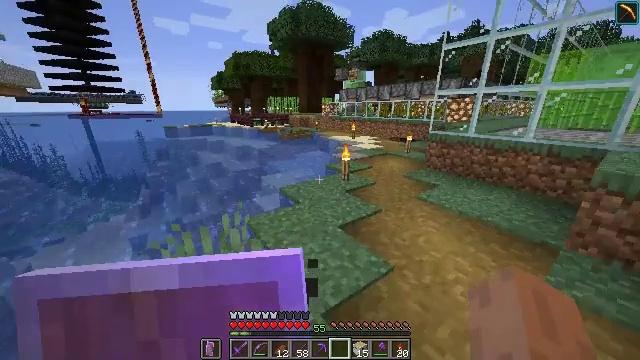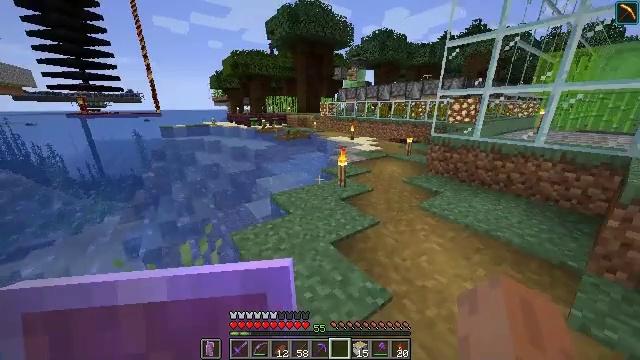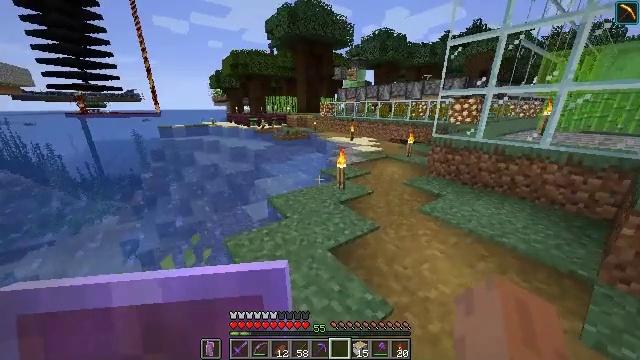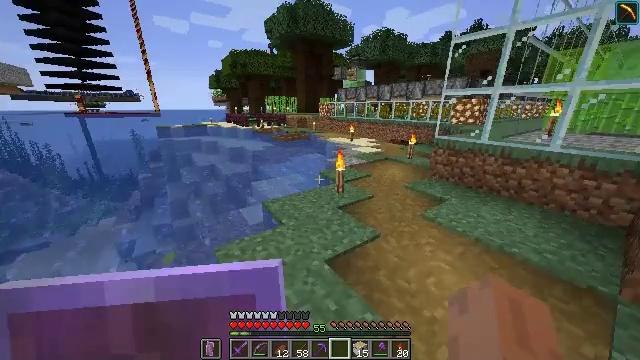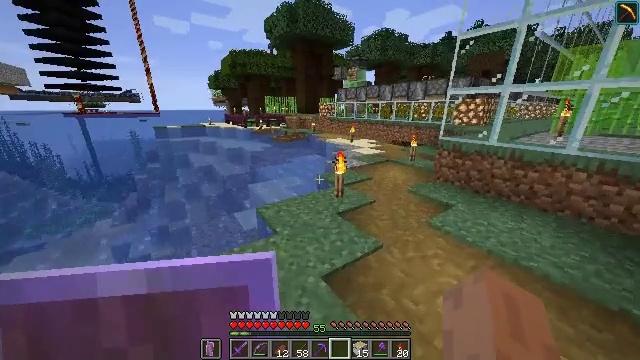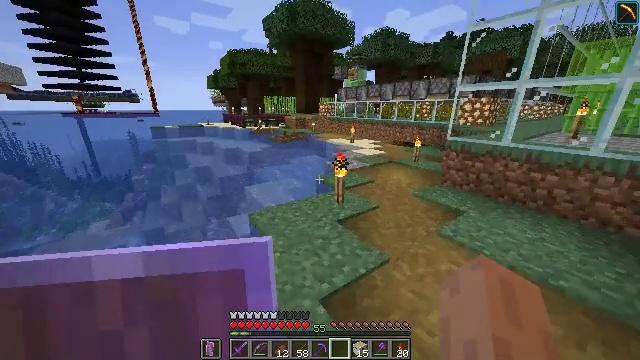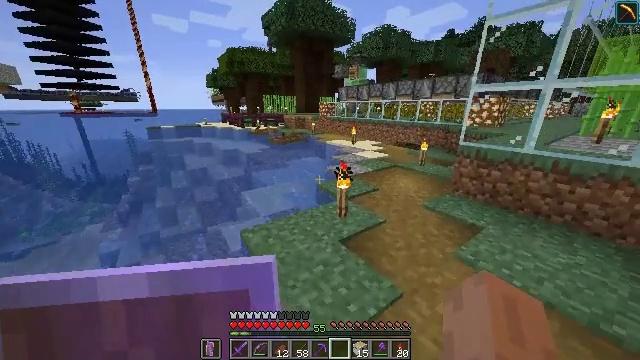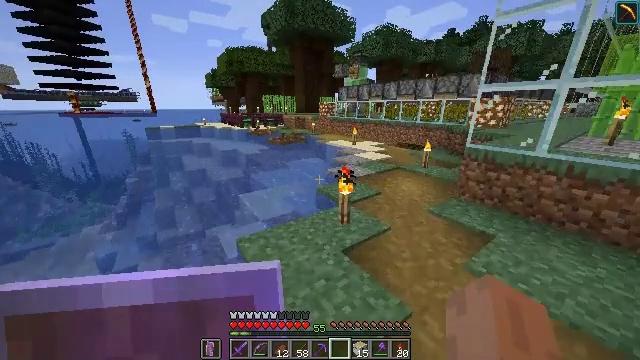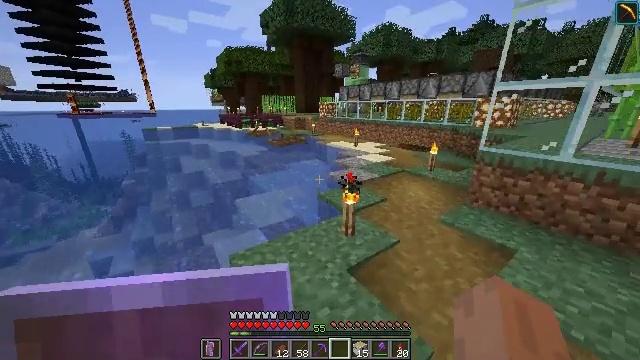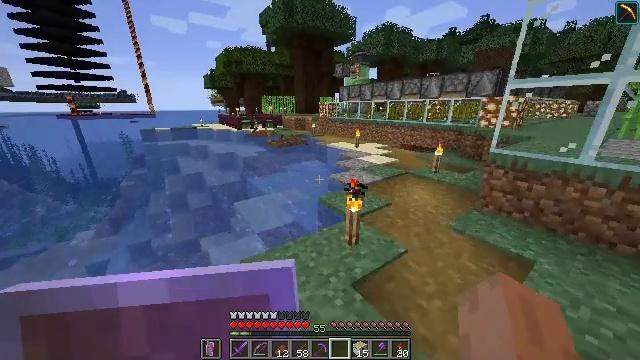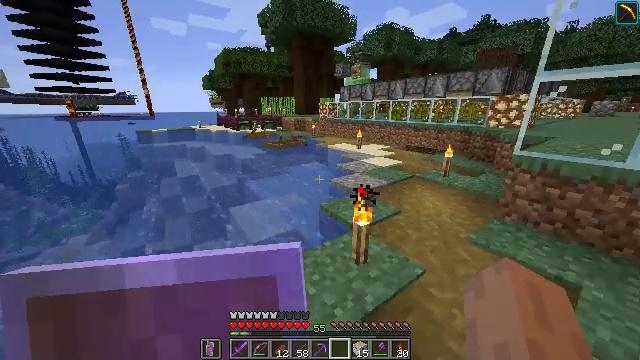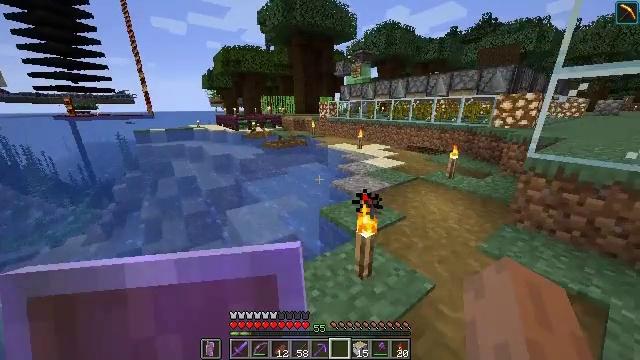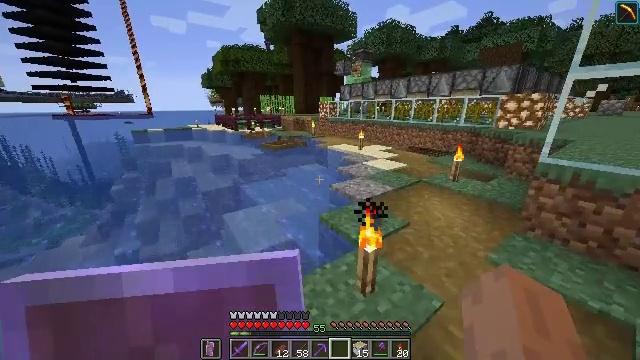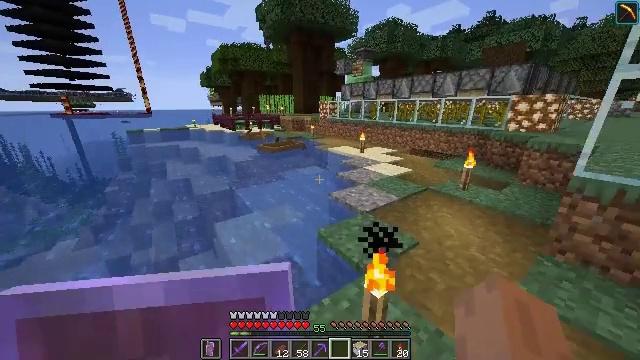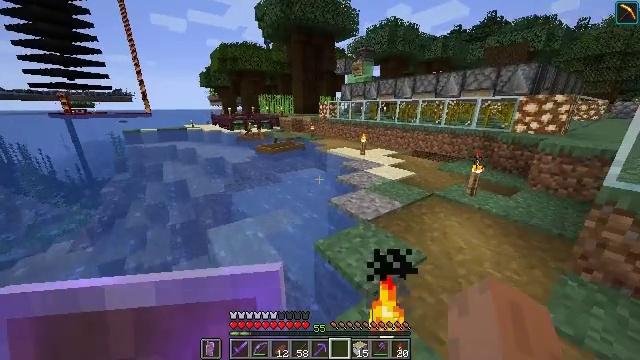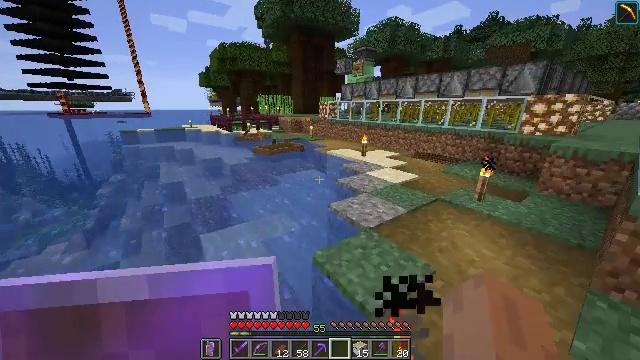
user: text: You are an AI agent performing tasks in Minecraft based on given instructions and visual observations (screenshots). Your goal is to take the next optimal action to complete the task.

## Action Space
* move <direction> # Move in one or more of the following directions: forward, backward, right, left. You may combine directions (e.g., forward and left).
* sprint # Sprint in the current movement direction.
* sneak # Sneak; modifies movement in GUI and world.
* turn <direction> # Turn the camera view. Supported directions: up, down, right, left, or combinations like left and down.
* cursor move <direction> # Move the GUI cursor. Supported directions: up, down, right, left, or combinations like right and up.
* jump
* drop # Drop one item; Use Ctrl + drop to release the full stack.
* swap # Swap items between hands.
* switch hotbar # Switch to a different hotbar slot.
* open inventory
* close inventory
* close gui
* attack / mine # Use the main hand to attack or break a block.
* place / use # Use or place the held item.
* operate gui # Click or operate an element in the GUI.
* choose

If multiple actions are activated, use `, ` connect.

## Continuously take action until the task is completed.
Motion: motion action
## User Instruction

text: Combine string and slimeball to craft a lead.
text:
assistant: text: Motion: move forward, sprint
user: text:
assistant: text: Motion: move forward, sprint
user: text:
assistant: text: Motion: move forward, sprint
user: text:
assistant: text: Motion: move forward, sprint
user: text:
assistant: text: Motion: move forward, sprint
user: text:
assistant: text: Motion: move forward, sprint
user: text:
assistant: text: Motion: move forward, sprint
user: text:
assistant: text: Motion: move forward, sprint
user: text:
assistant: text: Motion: move forward, sprint
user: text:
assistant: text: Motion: move forward, sprint
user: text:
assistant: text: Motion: move forward, sprint
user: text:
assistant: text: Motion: move forward, sprint
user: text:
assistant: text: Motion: move forward, sprint
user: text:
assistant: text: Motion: move forward, sprint
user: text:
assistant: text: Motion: move forward, sprint
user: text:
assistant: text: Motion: move forward, sprint
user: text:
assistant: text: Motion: move forward, sprint
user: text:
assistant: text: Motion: move forward, sprint
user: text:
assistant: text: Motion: move forward, sprint
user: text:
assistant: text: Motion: move forward, sprint
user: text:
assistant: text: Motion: move forward, sprint
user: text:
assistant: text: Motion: move forward, sprint
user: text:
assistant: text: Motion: move forward, sprint
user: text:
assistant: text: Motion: move forward, sprint
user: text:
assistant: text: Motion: move forward, sprint
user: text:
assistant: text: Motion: move forward, sprint
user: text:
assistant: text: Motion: move forward, sprint
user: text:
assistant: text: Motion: move forward, sprint
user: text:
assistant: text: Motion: move forward, sprint
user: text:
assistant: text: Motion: move forward, sprint